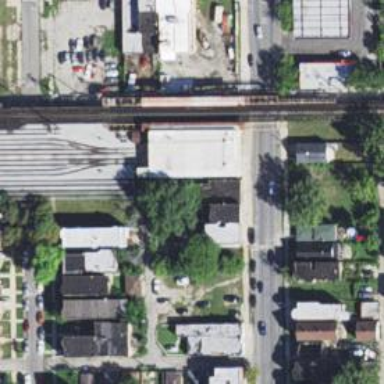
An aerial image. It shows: Building passage tunnel in yard with electrified rail service.